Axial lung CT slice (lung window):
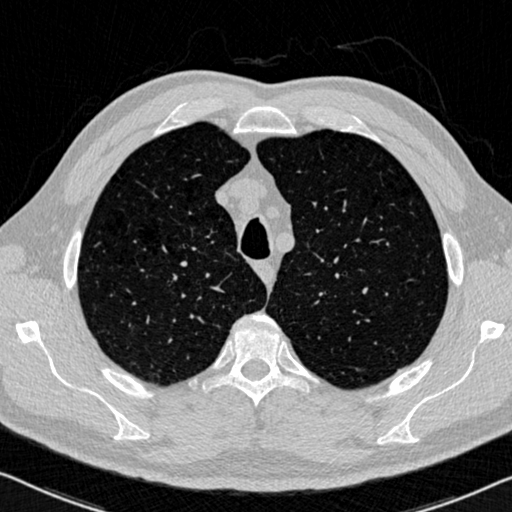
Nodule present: no